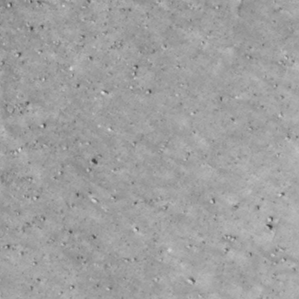
Label: non_frost